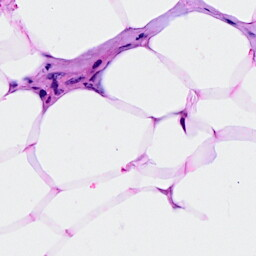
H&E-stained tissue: Breast